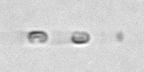
Label: Skeletonema